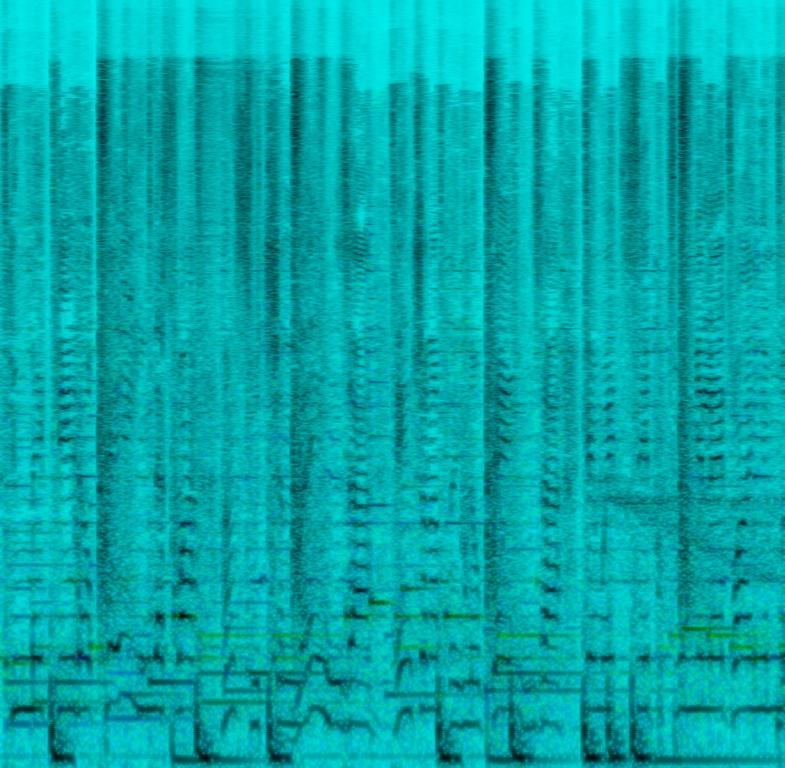
A string digital drum is playing a simple groove along with a shaker sound. A piano is playing a neo-soul melody while a high pitched vocal sample is panning to both sides of the speakers. It almost sounds like a plucked strings instrument. On top of that a male voice is singing in a higher pitch. This song may be playing being on a date with someone you started going out with.